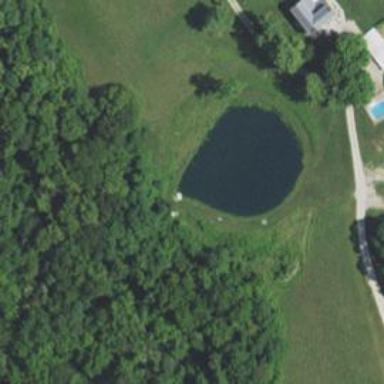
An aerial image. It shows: Peaceful pond surrounded by nature.